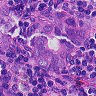
Metastatic tissue present: yes